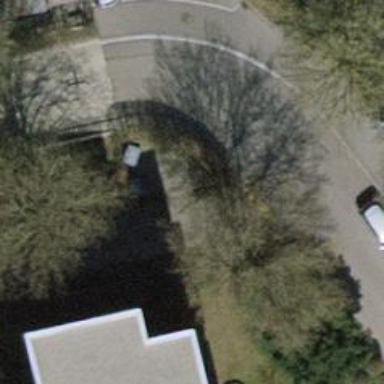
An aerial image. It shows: Bollard.